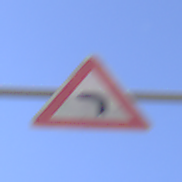
Verkehrszeichen: KurveLinks
Umgebung: Outdoor, Nature
Tageszeit: MorningAfternoon
Wetter: Clear
Licht: Natural
Jahreszeit: NotSpecified
Kontrast: HighContrast